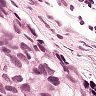
Metastatic tissue present: yes